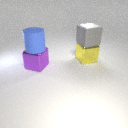
large yellow metal cube to the right of large purple metal cube